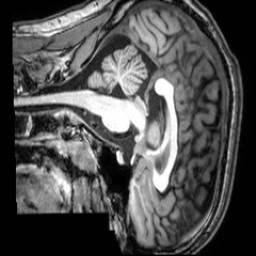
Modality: T1w
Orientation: sagittal
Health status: healthy
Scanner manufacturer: philips
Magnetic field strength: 3 T
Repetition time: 0.00769 s
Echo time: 0.0035 s